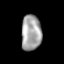
Tissue: prostate
Cell type: T cells
Senescence score: 0.3525
Nuclear area (px): 706
Mean DAPI intensity: 162.953